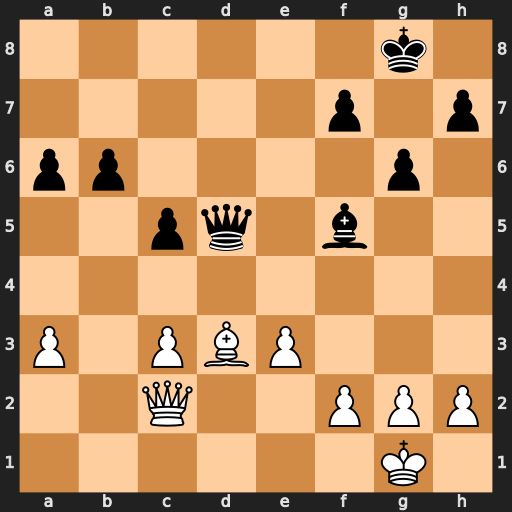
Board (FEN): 6k1/5p1p/pp4p1/2pq1b2/8/P1PBP3/2Q2PPP/6K1
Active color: w
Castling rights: -
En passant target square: -
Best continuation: e4 Bxe4 Bxe4